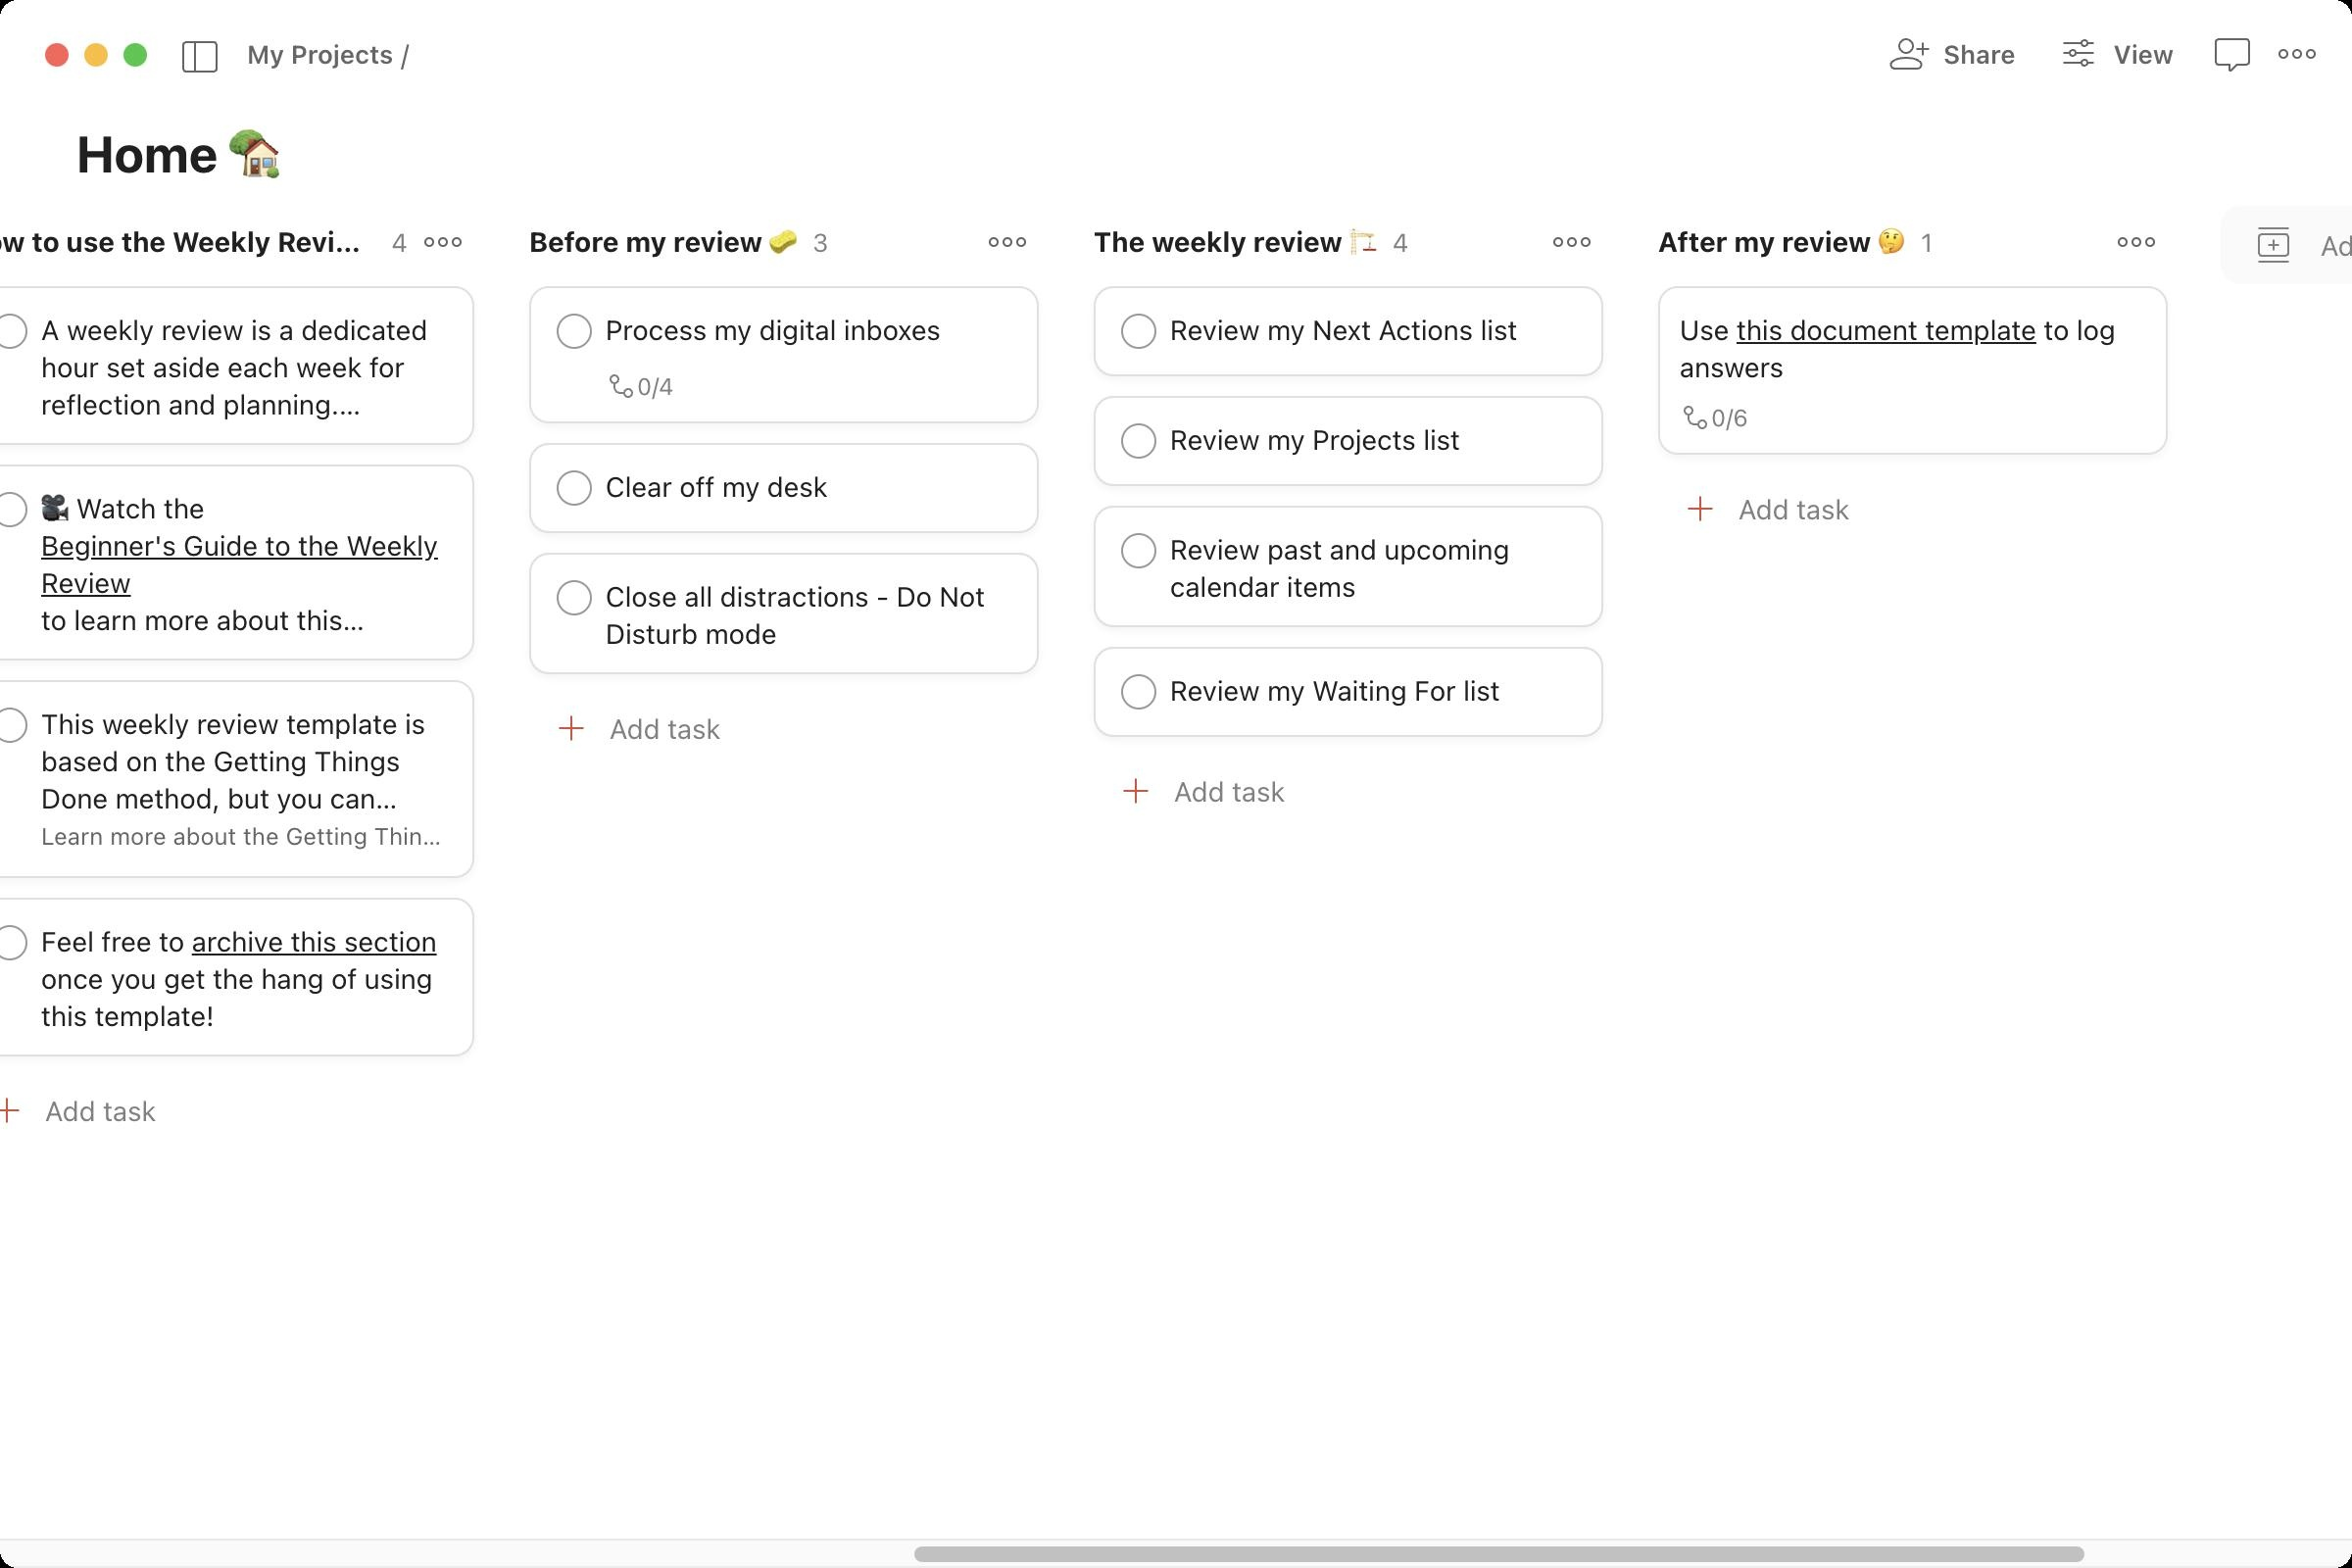
Accessibility tree:
{"name": "Home_🏡_–_Todoist", "role": "AXWindow", "description": null, "role_description": "standard window", "value": null, "position": "264.00;103.00", "size": "1200;800", "children": [{"name": "", "role": "AXGroup", "description": "", "role_description": "group", "value": "", "position": "0.00;0.00", "size": "1200;800", "children": [{"name": "", "role": "AXGroup", "description": "", "role_description": "group", "value": "", "position": "0.00;0.00", "size": "1200;800", "children": [{"name": "", "role": "AXGroup", "description": "", "role_description": "group", "value": "", "position": "0.00;0.00", "size": "1200;800", "children": [{"name": "", "role": "AXGroup", "description": "", "role_description": "group", "value": "", "position": "0.00;0.00", "size": "1200;800", "children": []}]}]}]}, {"name": null, "role": "AXButton", "description": null, "role_description": "close button", "value": null, "position": "22.00;20.00", "size": "14;16", "children": []}, {"name": null, "role": "AXButton", "description": null, "role_description": "full screen button", "value": null, "position": "62.00;20.00", "size": "14;16", "children": [{"name": null, "role": "AXGroup", "description": null, "role_description": "group", "value": null, "position": "62.00;20.00", "size": "14;16", "children": [{"name": null, "role": "AXGroup", "description": null, "role_description": "group", "value": null, "position": "62.00;20.00", "size": "14;16", "children": []}]}]}, {"name": null, "role": "AXButton", "description": null, "role_description": "minimize button", "value": null, "position": "42.00;20.00", "size": "14;16", "children": []}]}